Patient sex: M
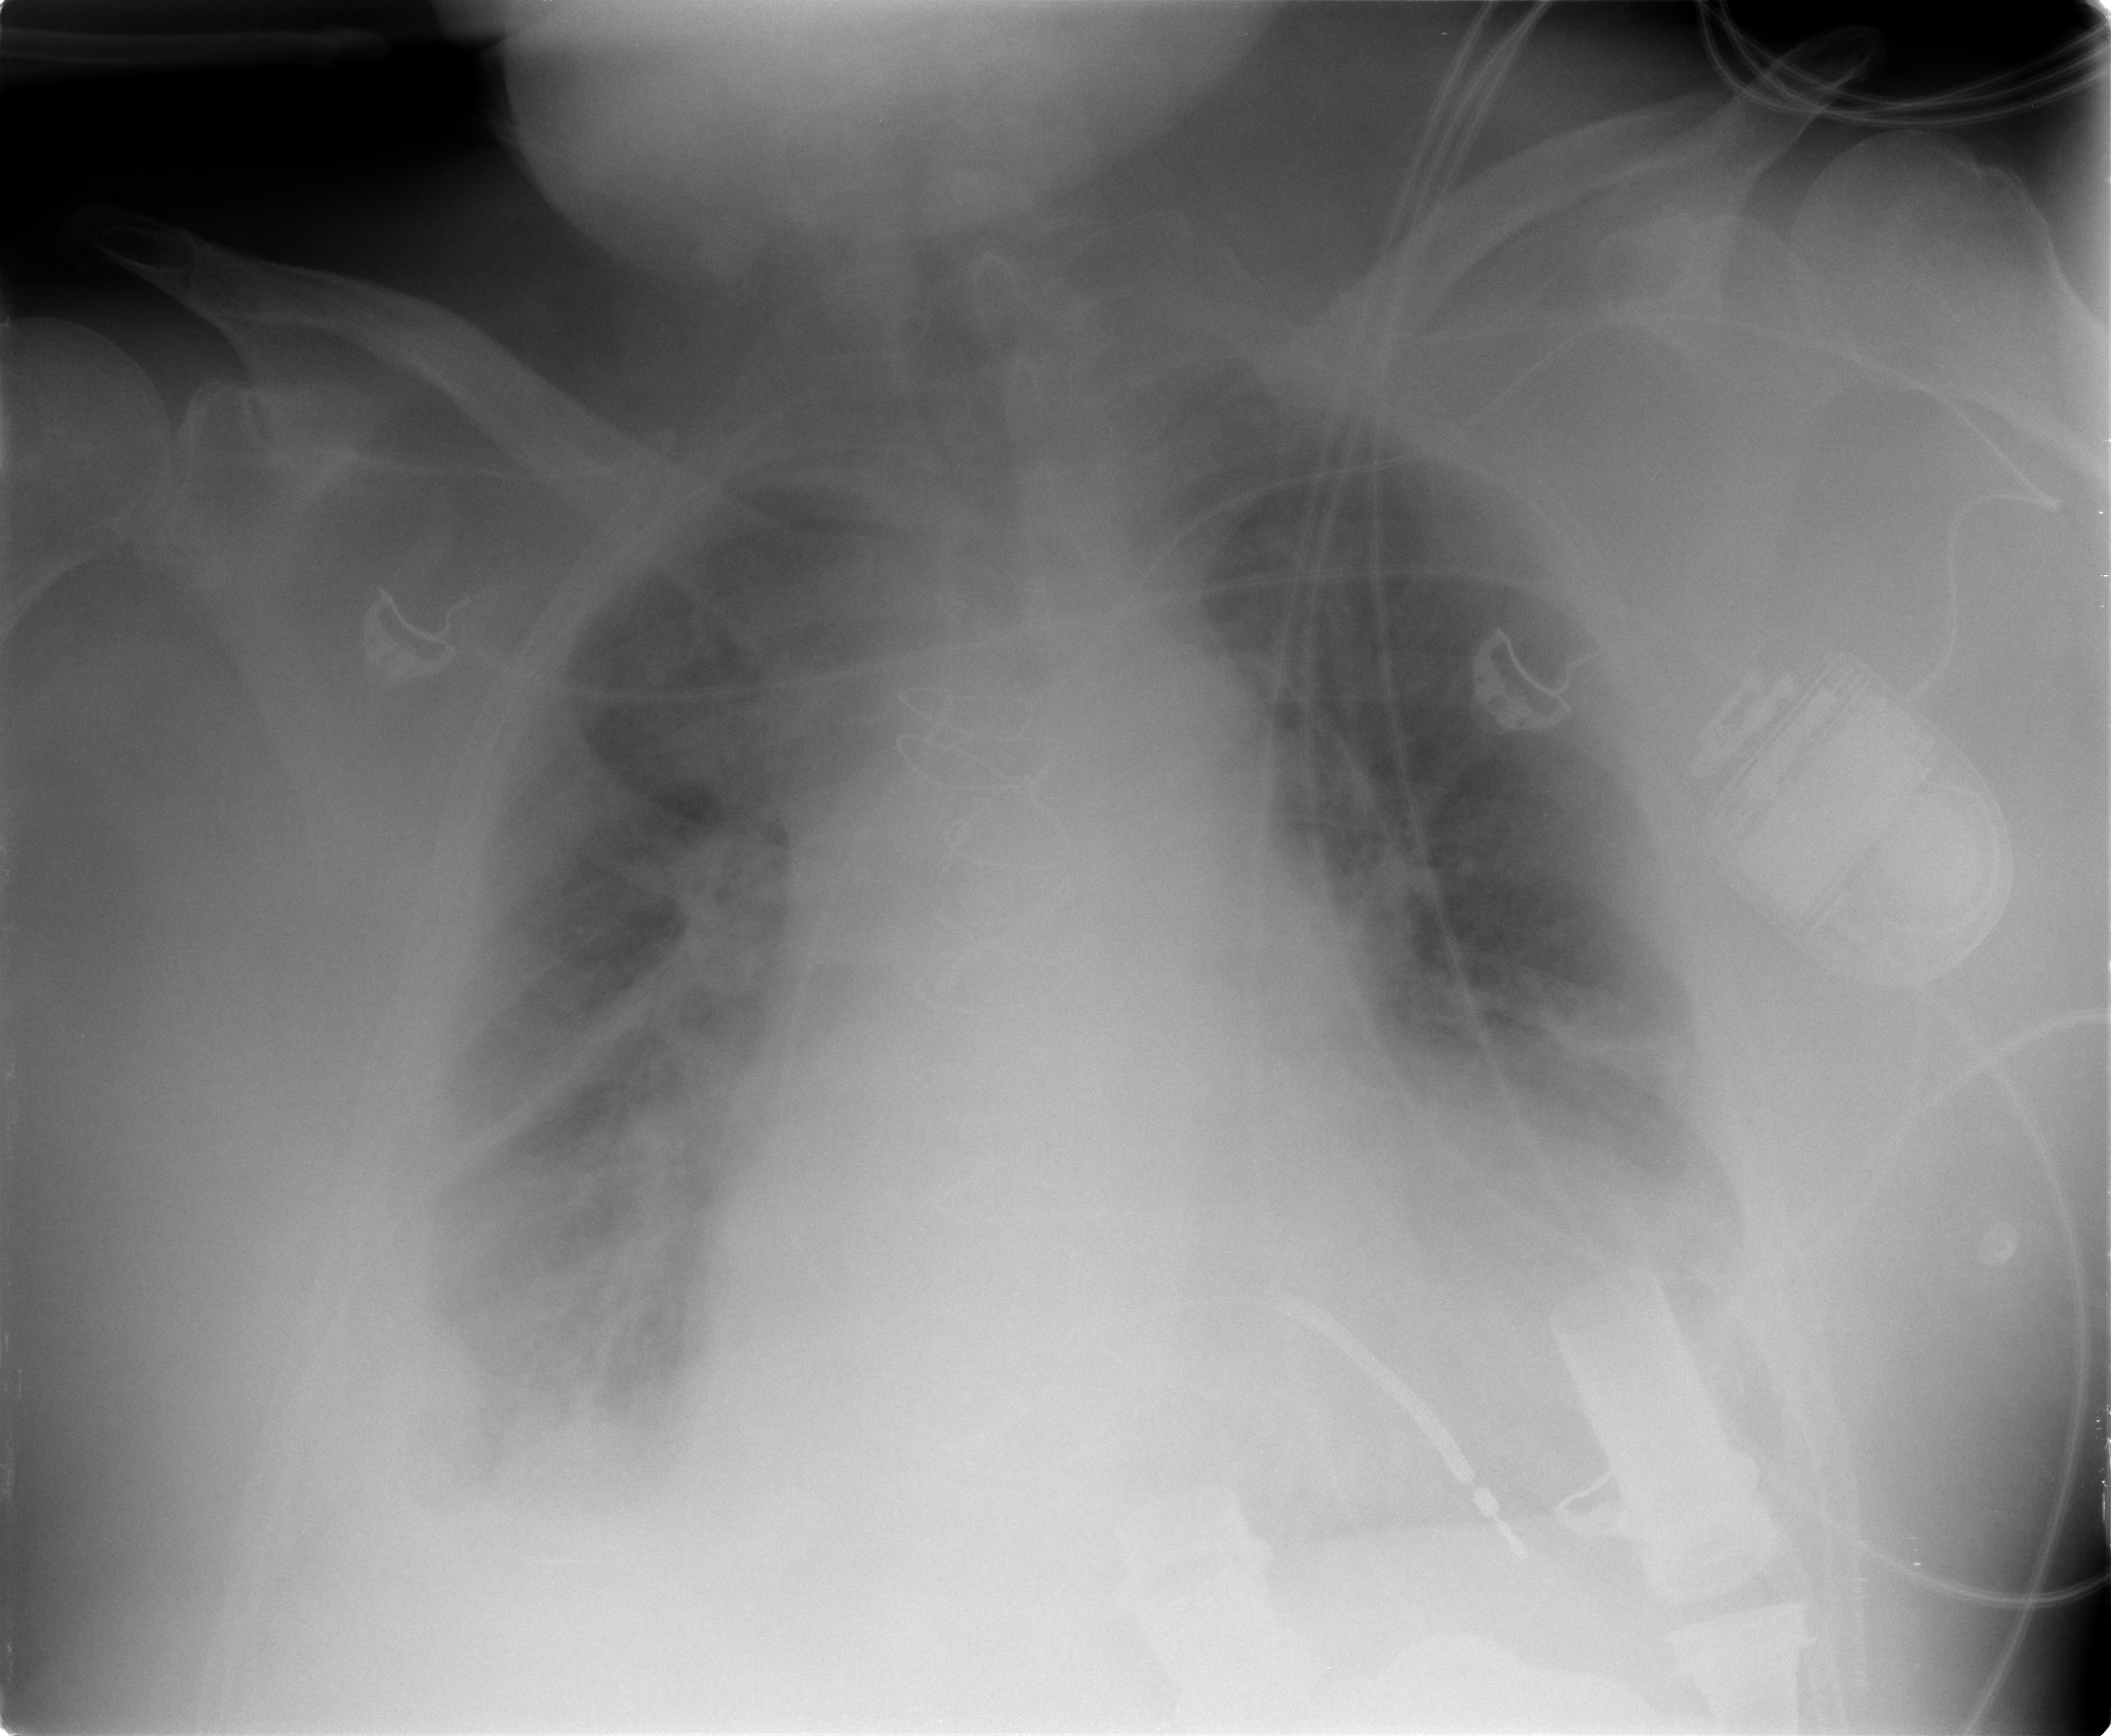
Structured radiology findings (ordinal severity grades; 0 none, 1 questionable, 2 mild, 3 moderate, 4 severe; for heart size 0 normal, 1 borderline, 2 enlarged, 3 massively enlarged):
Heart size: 0
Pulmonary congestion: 0
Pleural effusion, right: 3
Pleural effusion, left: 2
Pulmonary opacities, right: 0
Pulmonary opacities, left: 0
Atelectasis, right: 3
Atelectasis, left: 2